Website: bh-photo
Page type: account-dashboard
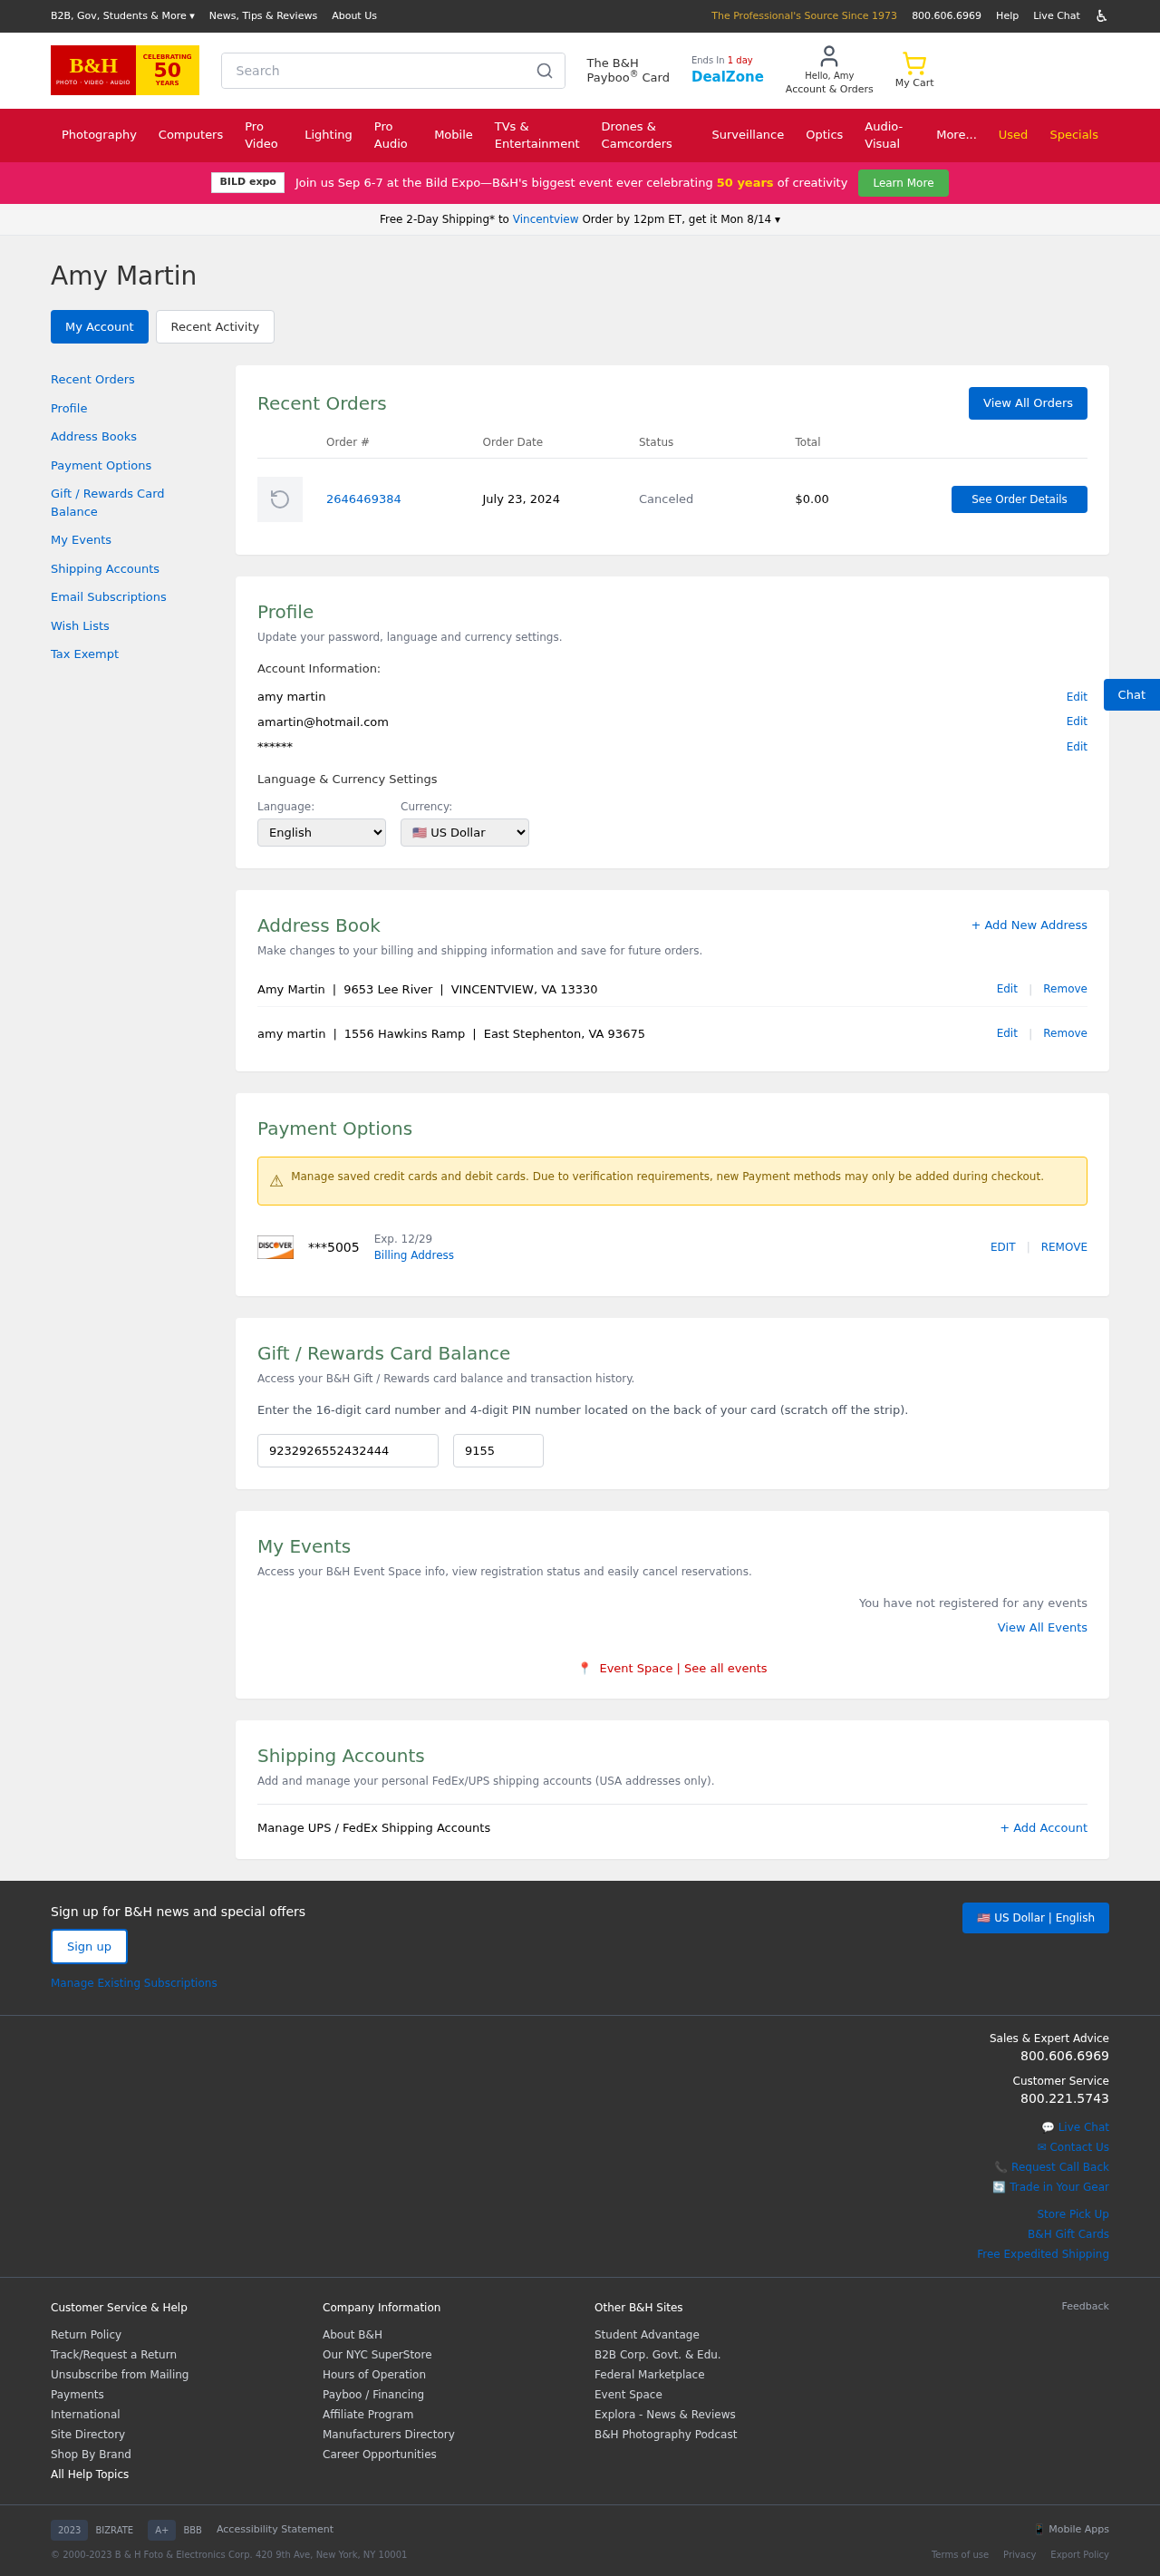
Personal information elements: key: PII_CARD_EXPIRY
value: Exp. 12/29
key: PII_CARD_LAST4
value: ***5005
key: PII_CITY
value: Vincentview
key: PII_EMAIL
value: amartin@hotmail.com
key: PII_FIRSTNAME
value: Amy
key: PII_FULLNAME
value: Amy Martin
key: PII_LOCATION1_CITY_STATE_ZIP
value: East Stephenton, VA 93675
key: PII_LOCATION1_STREET
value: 1556 Hawkins Ramp
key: PII_STREET
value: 9653 Lee River
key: PII_FULLNAME2
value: amy martin
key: PII_FULLNAME3
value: Amy Martin
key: PII_CITY_STATE_ZIP
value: VINCENTVIEW, VA 13330
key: PII_FULLNAME4
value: amy martin
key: PII_GIFT_CODE
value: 9232926552432444
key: PII_GIFT_PIN
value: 9155
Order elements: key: ORDER_ID
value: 2646469384
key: ORDER_DATE
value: July 23, 2024
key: ORDER_TOTAL
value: $0.00
Search elements: key: HEADER_SEARCH
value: Search